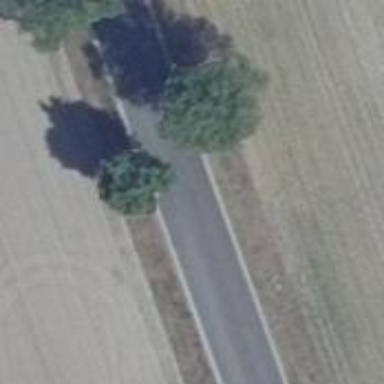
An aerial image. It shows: Row of deciduous broadleaved trees.